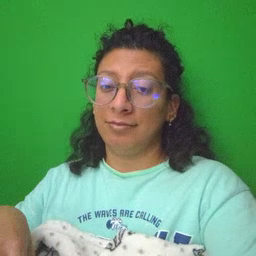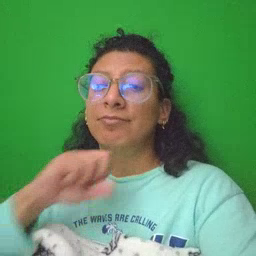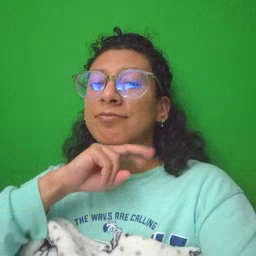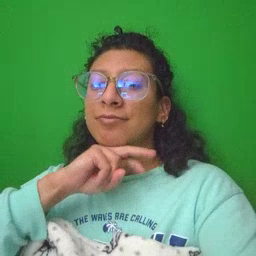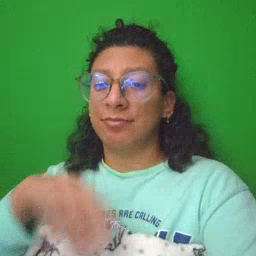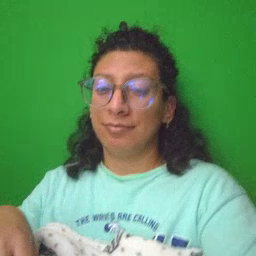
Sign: frog